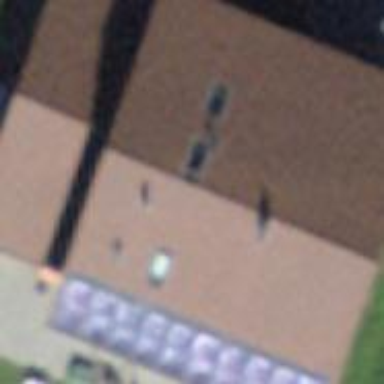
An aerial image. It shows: Residential building.